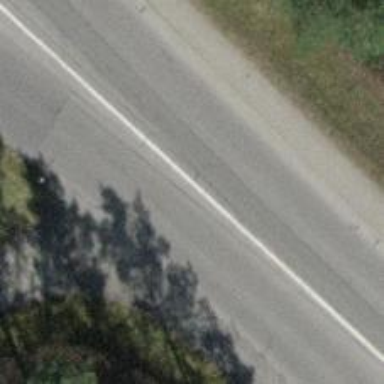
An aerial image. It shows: Tertiary road with asphalt surface and separate sidewalk.